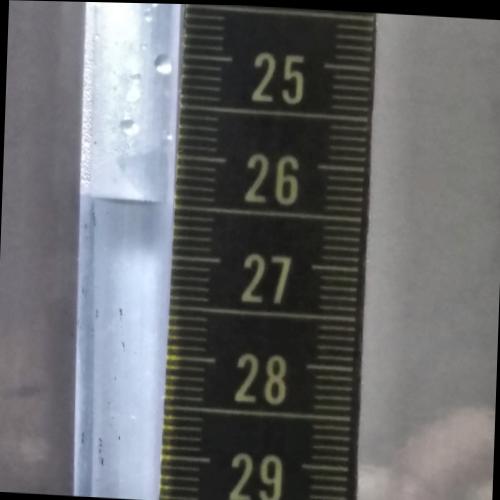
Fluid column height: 26.5 cm